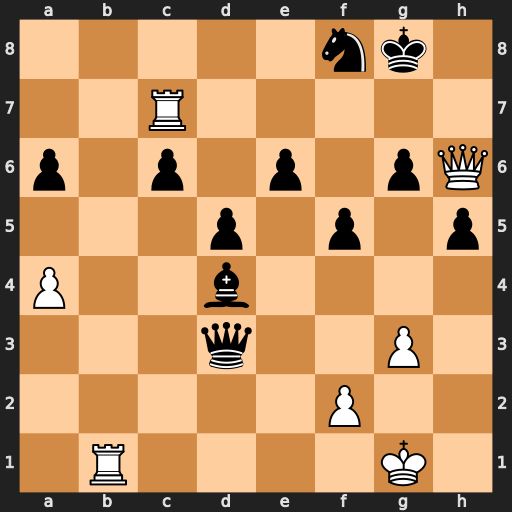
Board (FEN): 5nk1/2R5/p1p1p1pQ/3p1p1p/P2b4/3q2P1/5P2/1R4K1
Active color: w
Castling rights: -
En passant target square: -
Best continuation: Qxf8+ Kxf8 Rb8#